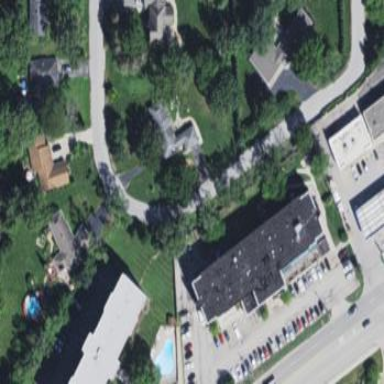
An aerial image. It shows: Nursing home building.